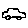
Label: car